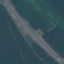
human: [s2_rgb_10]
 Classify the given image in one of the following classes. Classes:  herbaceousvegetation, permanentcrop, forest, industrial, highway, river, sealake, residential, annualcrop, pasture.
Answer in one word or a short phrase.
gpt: Highway